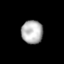
Tissue: lung
Cell type: Myeloid cells
Senescence score: 0.6882
Nuclear area (px): 492
Mean DAPI intensity: 178.258